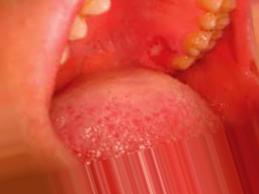
Condition: Mouth Ulcer